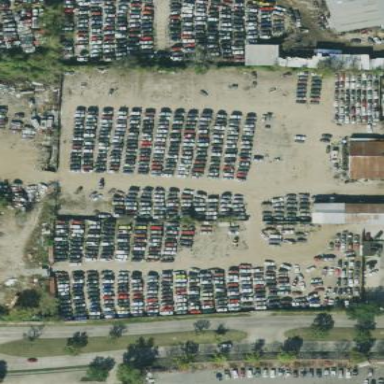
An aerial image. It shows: Scrap yard located in industrial area.